Field crop: maize
Growth stage: 2
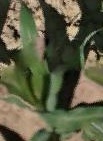
Species: maize